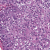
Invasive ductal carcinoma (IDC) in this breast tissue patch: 0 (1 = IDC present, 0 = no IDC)